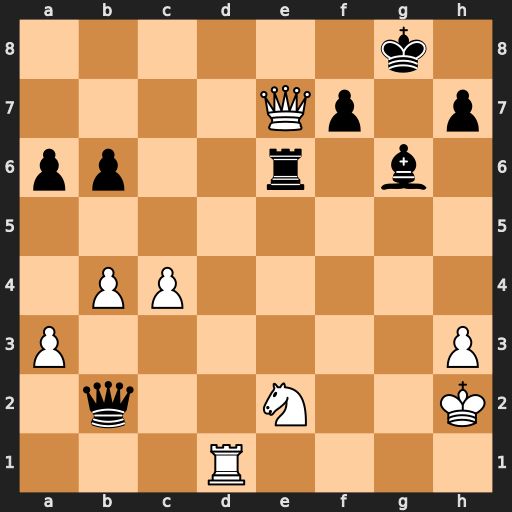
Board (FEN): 6k1/4Qp1p/pp2r1b1/8/1PP5/P6P/1q2N2K/3R4
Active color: w
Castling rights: -
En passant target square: -
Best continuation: Rd8+ Kg7 Qf8+ Kf6 Qh8+